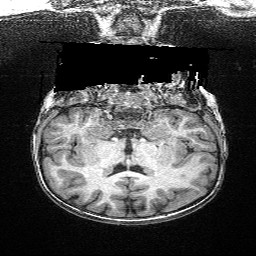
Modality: T1w
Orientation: sagittal